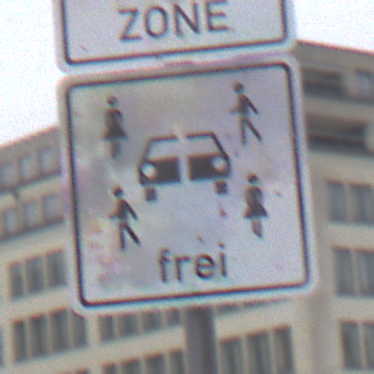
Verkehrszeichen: CarsharingfahrzeugeFrei
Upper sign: BeginnEingeschraenktesHalteverbotZone
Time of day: Midday
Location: Outdoor (Urban)
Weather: Overcast
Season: NotSpecified
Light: Natural